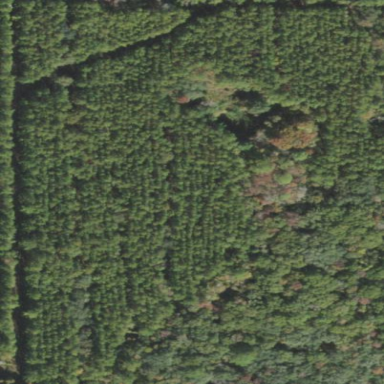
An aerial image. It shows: Forest with needle-leaved trees.